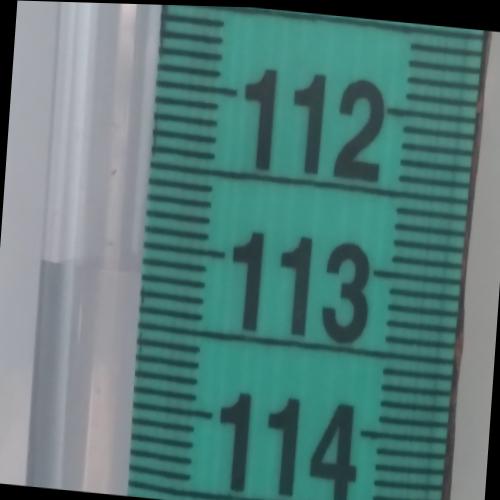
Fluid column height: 113.2 cm